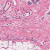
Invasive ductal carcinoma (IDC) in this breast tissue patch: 0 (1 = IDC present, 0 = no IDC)